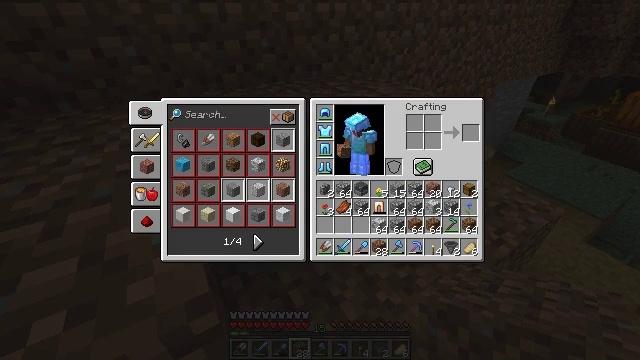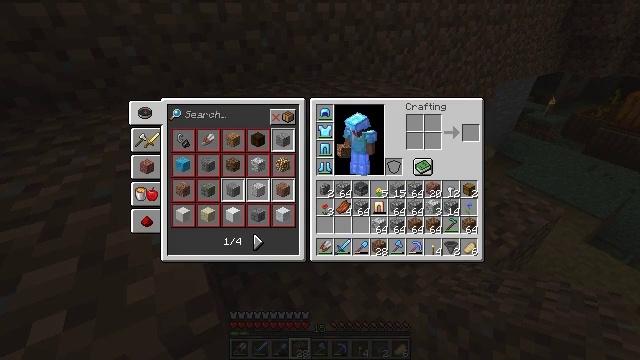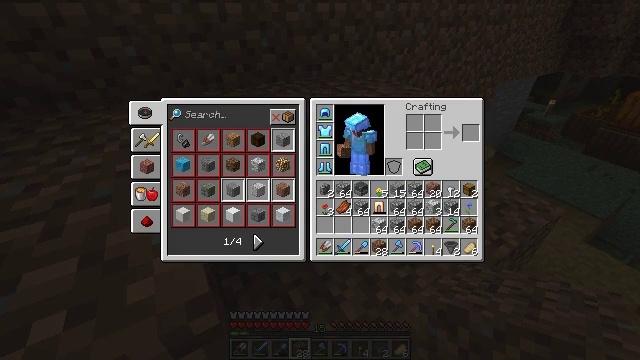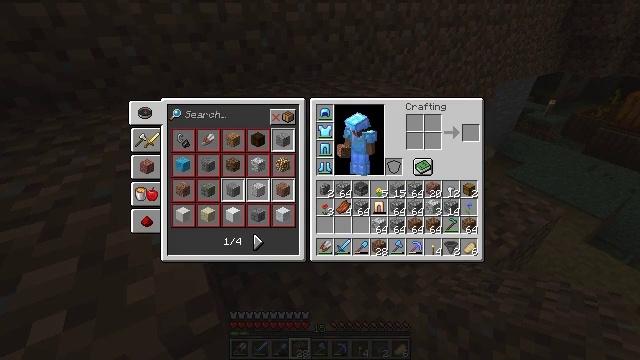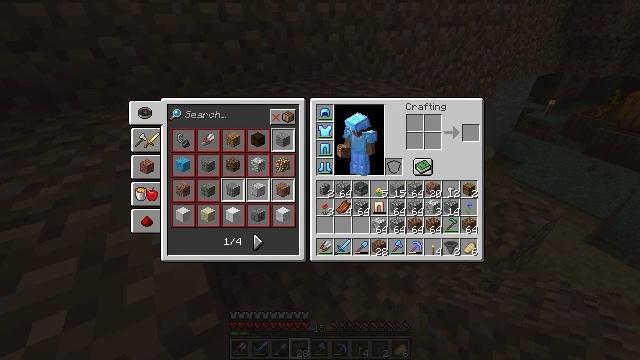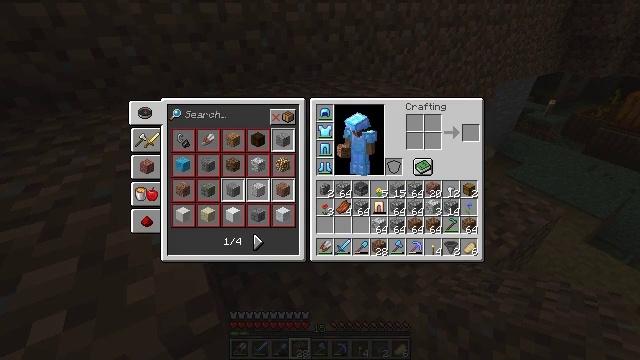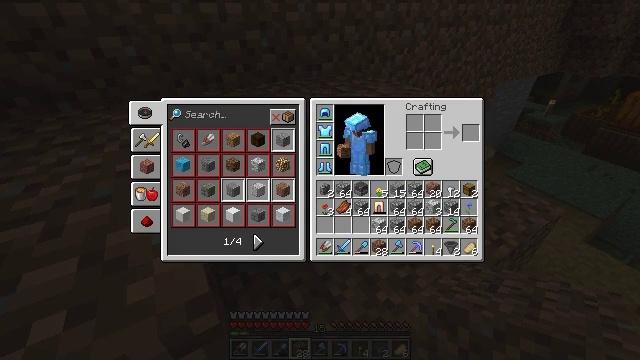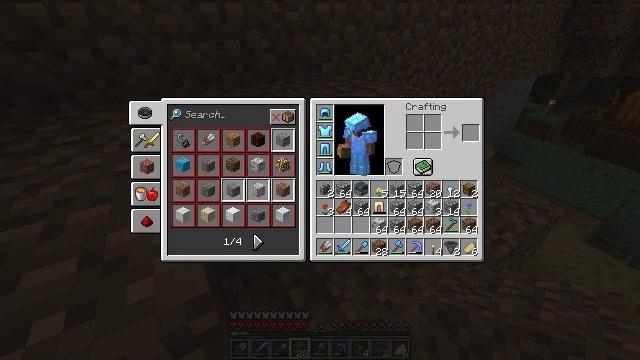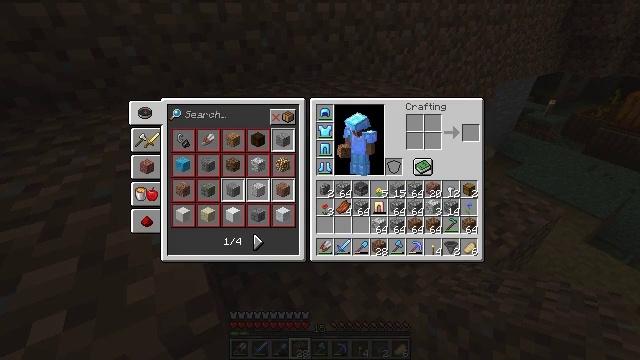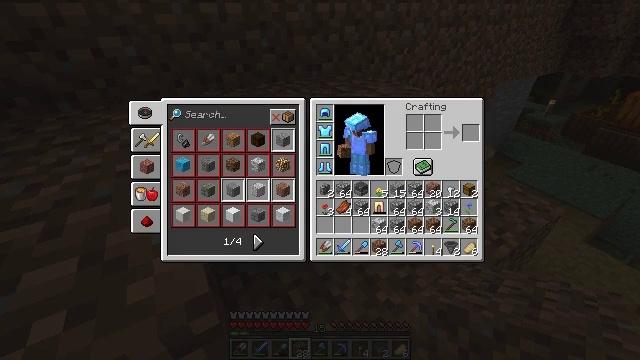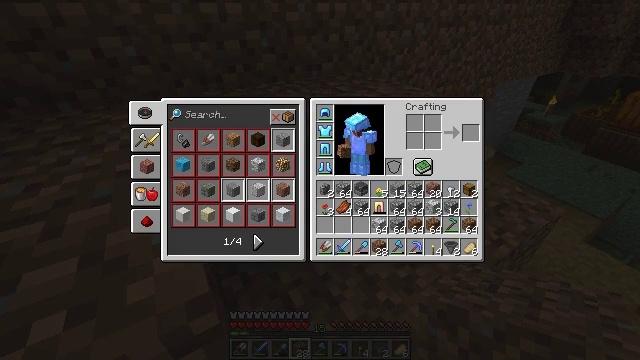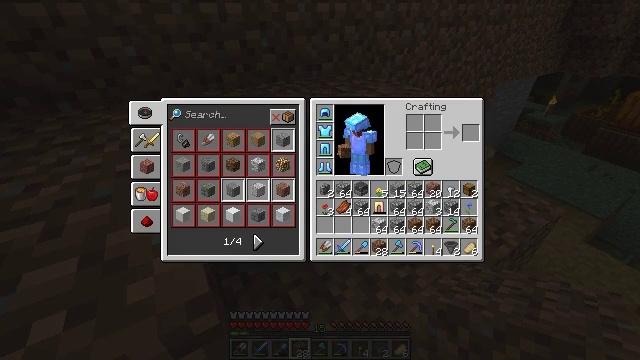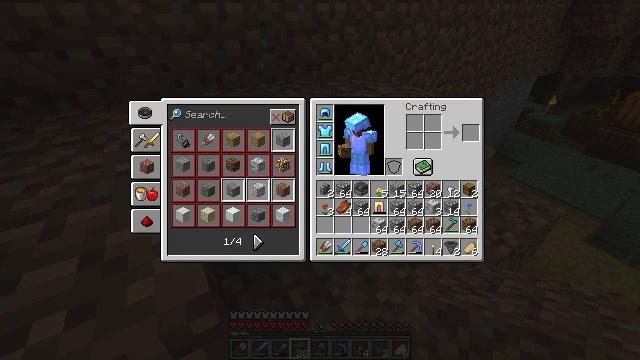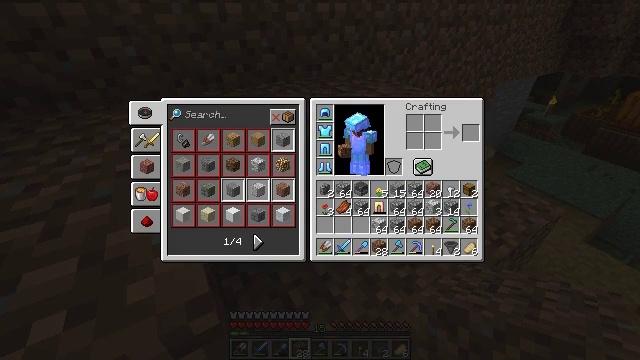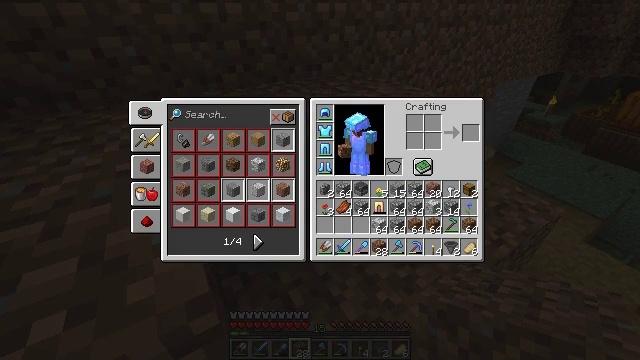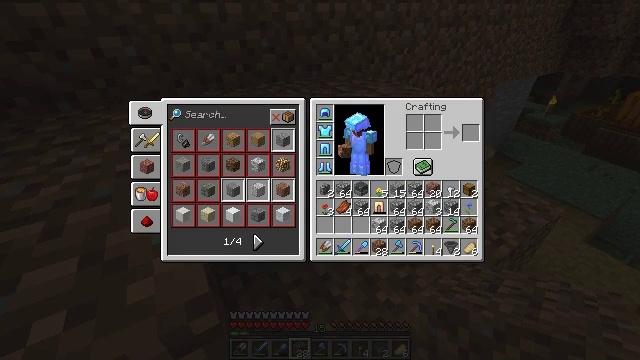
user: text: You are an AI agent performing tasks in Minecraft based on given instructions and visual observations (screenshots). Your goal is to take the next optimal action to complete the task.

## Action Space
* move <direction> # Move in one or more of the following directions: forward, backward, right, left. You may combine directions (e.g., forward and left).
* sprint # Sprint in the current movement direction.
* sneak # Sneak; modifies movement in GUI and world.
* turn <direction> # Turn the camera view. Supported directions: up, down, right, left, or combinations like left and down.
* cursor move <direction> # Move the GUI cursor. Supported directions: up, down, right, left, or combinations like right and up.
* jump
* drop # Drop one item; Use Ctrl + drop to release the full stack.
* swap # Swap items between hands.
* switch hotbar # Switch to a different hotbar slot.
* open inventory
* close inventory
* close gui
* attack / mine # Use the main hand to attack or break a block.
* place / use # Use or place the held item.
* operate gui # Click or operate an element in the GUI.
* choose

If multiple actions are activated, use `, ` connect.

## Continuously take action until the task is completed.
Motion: motion action
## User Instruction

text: Gather cobblestone wall segments.
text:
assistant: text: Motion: no_op
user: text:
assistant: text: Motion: no_op
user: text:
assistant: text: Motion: no_op
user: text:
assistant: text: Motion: no_op
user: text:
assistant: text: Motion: no_op
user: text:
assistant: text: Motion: no_op
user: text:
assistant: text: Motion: no_op
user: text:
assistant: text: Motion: no_op
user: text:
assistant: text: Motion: no_op
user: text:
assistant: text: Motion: no_op
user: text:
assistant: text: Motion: no_op
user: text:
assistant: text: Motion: no_op
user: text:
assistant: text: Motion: no_op
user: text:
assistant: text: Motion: no_op
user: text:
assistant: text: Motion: no_op
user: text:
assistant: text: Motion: no_op
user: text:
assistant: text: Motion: no_op
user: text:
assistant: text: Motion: no_op
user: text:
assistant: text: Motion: no_op
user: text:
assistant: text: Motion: no_op
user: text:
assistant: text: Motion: no_op
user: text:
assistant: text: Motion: no_op
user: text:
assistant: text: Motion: no_op
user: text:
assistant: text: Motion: no_op
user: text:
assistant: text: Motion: no_op
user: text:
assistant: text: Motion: no_op
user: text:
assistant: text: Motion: no_op
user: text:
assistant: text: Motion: no_op
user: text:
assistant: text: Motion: no_op
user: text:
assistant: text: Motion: no_op